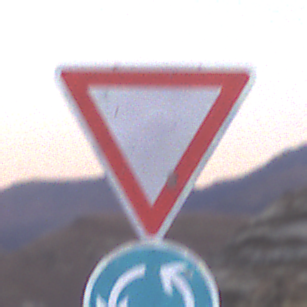
Verkehrszeichen: VorfahrtGewaehren
Zusatzzeichen unten: Kreisverkehr
Umgebung: Outdoor, Nature
Tageszeit: Dusk
Wetter: Clear
Licht: Natural
Jahreszeit: NotSpecified
Kontrast: LowContrast